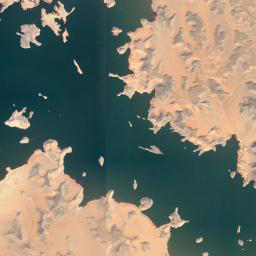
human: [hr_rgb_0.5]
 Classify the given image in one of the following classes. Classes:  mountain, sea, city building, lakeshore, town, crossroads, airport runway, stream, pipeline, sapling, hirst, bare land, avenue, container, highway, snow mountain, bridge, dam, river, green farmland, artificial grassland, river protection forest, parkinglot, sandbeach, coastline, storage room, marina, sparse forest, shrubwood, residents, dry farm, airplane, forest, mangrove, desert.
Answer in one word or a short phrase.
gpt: river